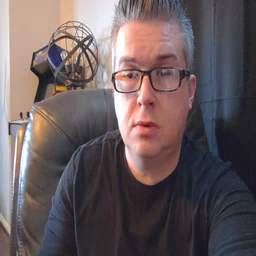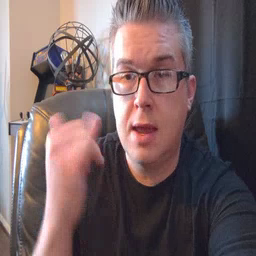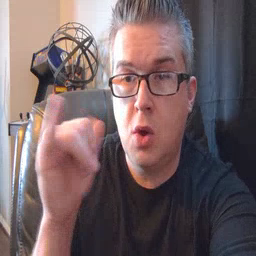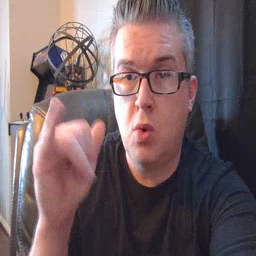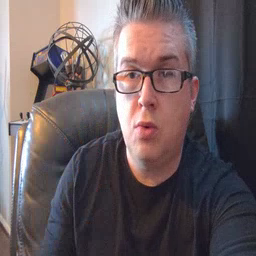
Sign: yellow